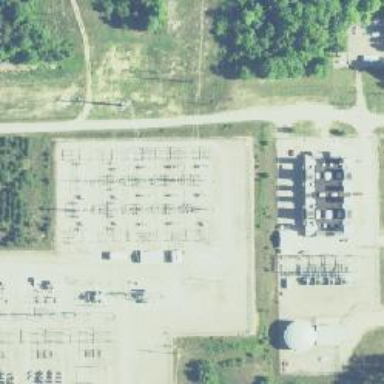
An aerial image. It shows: Switch used for power control.